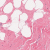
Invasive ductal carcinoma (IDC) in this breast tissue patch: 0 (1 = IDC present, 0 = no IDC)